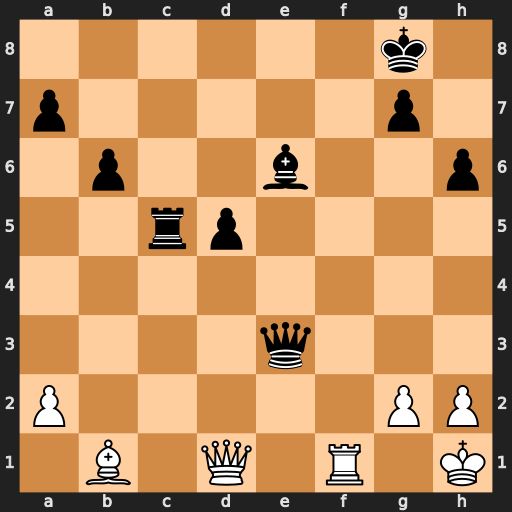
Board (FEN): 6k1/p5p1/1p2b2p/2rp4/8/4q3/P5PP/1B1Q1R1K
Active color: w
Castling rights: -
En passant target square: -
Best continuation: Qh5 Kh8 Qe8+ Bg8 Qxe3